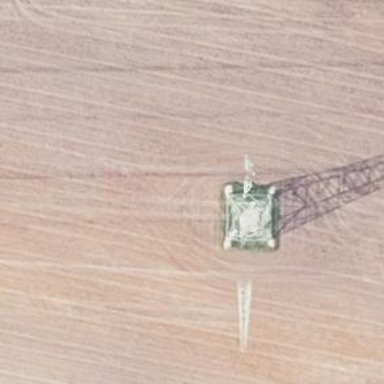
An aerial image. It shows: Power tower.